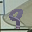
Label: 9